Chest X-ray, AP view. Patient: 18 years old, sex M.
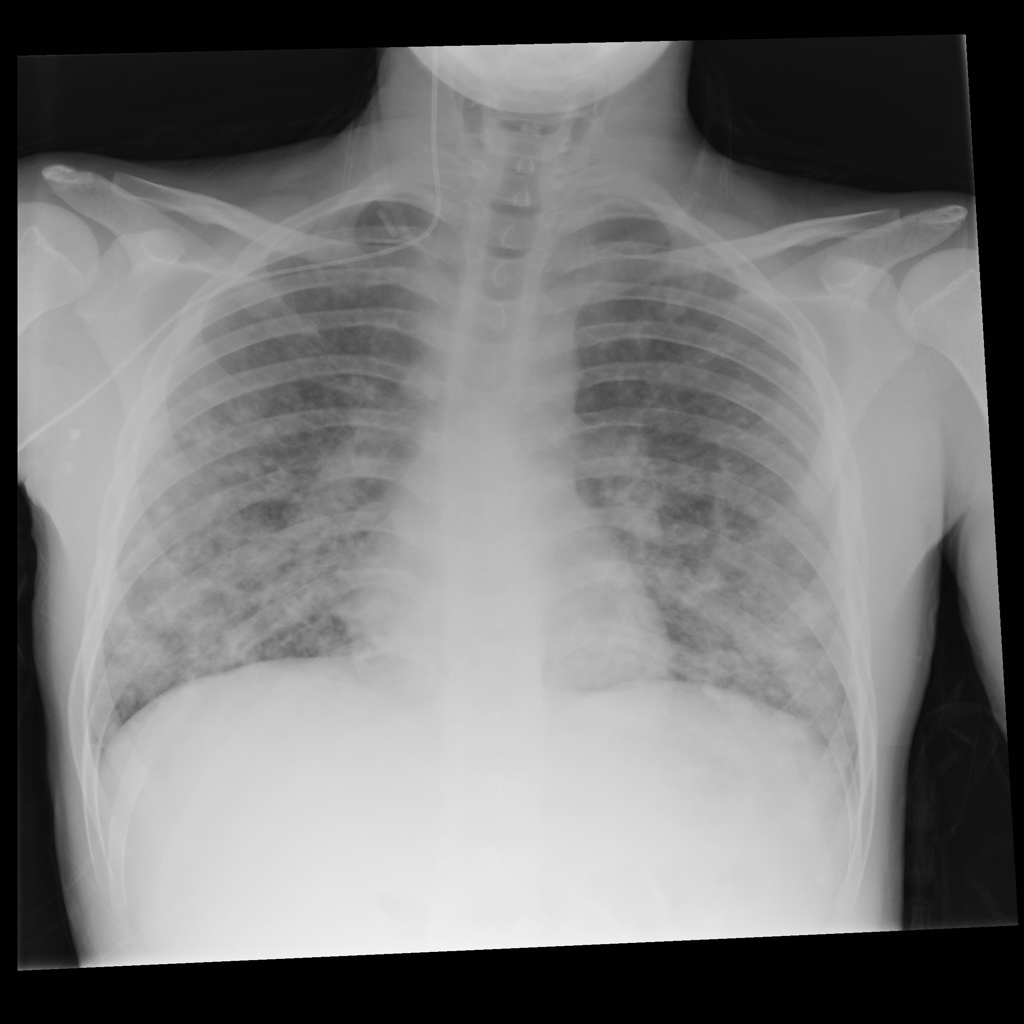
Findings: No Finding